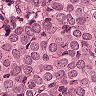
Metastatic tissue present: yes